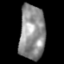
Tissue: lung
Cell type: Epithelial cells
Senescence score: 0.2352
Nuclear area (px): 1375
Mean DAPI intensity: 142.631